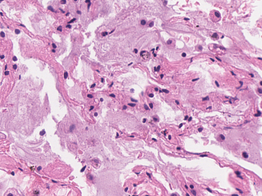
Tumor epithelial tissue: no
Tumor-associated stroma tissue: no
Normal tissue: yes